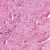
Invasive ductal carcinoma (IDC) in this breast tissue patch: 0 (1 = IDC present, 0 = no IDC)